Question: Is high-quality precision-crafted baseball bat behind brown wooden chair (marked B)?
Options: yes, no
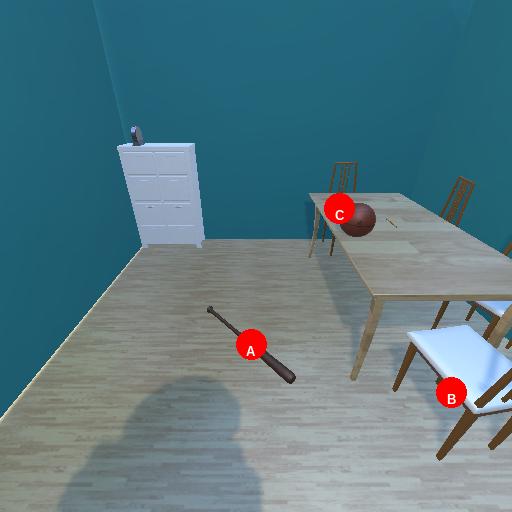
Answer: yes